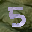
Label: 5